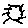
Label: sun